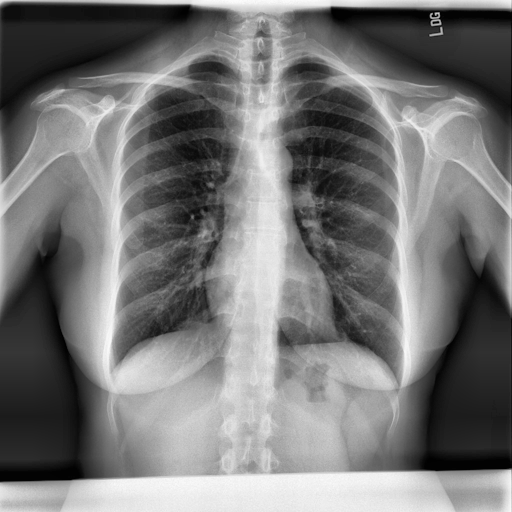
Finding: NORMAL